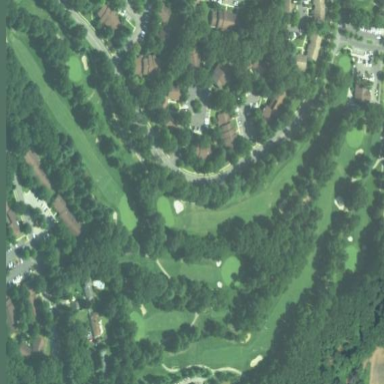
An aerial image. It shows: Designated gravel golf cart path that serves as service road.